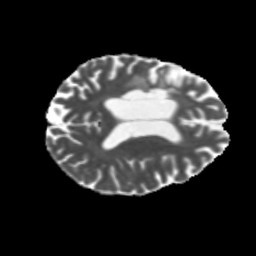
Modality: MD
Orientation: axial
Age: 68
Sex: female
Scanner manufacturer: siemens
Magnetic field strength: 3 T
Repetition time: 5.47 s
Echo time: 0.0854 s